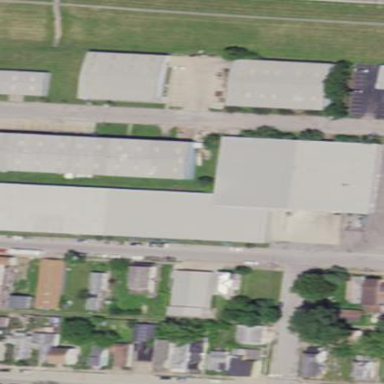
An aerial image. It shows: Industrial building.